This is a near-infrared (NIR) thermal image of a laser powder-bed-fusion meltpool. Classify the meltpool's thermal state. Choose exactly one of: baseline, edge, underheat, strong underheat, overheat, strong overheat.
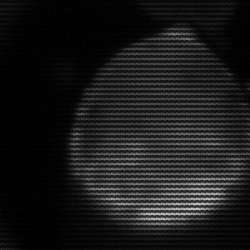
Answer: edge